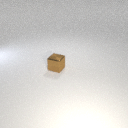
small brown metal cube